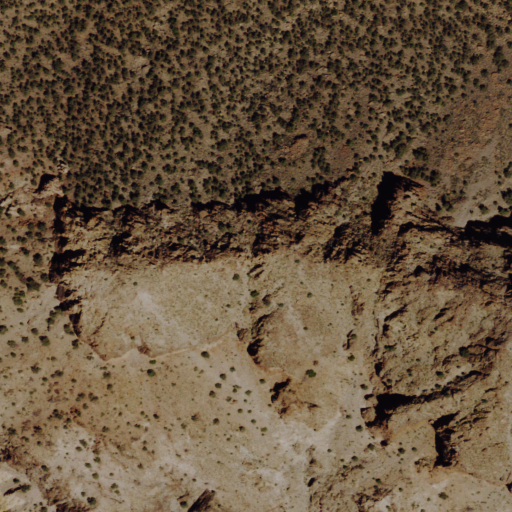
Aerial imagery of mountain in Nevada named Sheep Mountain containing evergreen forest and shrub